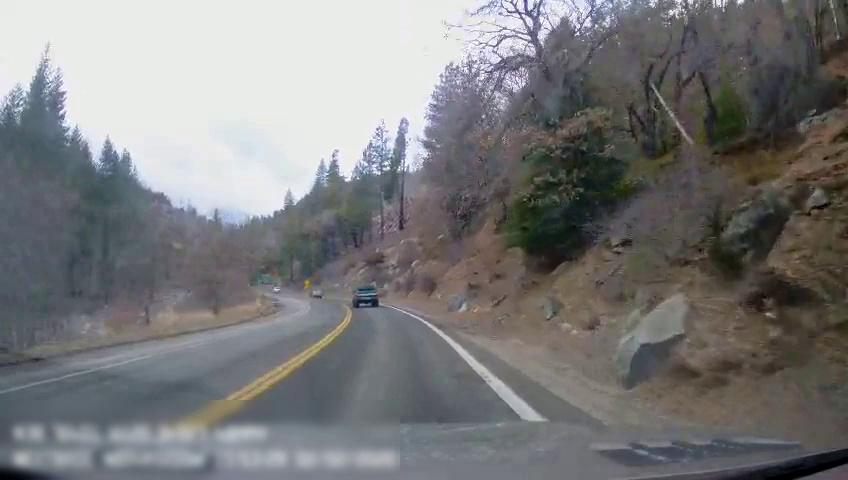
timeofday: Day
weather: Sunny
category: Drivable Space
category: Vehicles | Car
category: Vehicles | Truck
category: Lanes | Current Lane
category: Lanes | Current Lane
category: Lanes | Alternate Lane